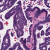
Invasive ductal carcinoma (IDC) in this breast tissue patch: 1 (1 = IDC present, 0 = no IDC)